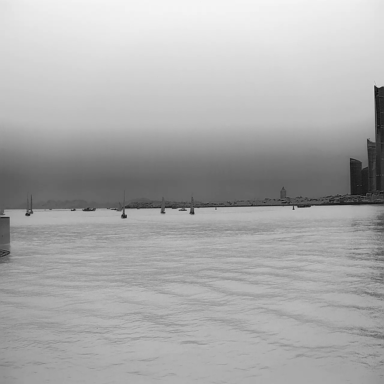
There are 15 objects shown in the infrared image, including six bulk_carriers, eight sailboats, and a container_ship.